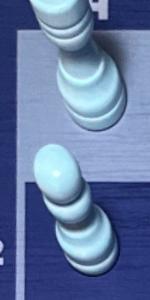
Label: Pawn_White